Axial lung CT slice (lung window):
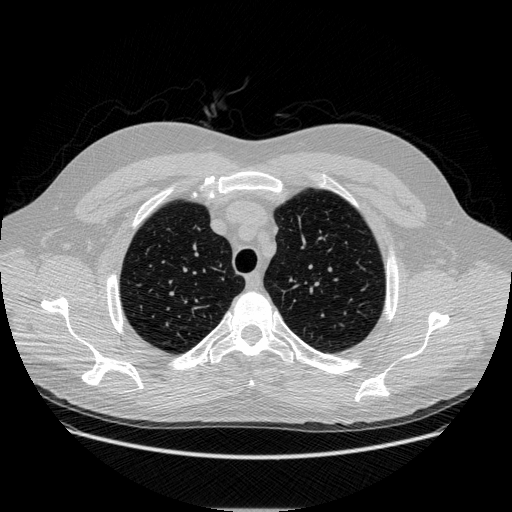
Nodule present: no